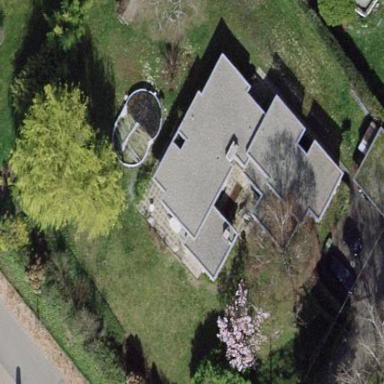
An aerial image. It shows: Garden enclosed by fence.